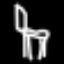
Label: chair